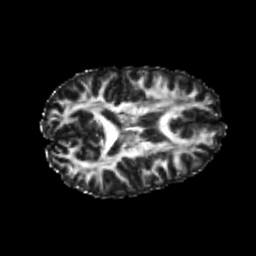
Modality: FA
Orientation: axial
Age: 23
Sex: male
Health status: healthy
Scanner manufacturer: philips
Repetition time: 7.386 s
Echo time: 0.08599 s